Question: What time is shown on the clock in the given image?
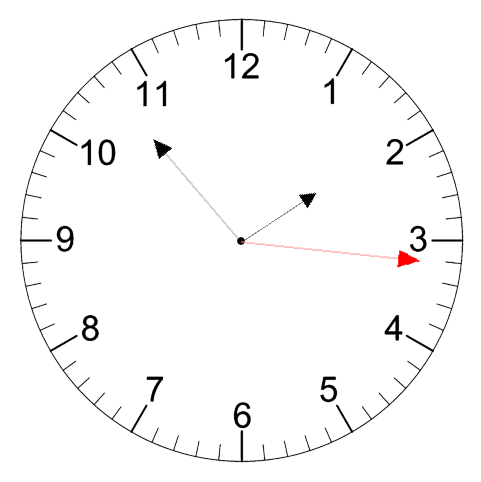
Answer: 01:53:16